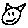
Label: cat